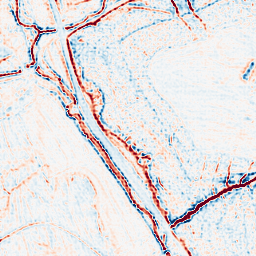
Category: multiscale
Decomposition family: log
Decomposition parameters: sigma: 1
Upsampling method: sinc_hamming
Upsampling parameters: scale: 4
kernel_size: 4
Upsampling scale: 4